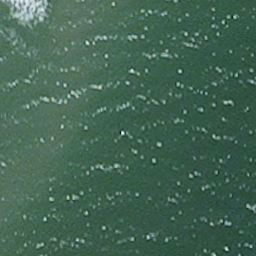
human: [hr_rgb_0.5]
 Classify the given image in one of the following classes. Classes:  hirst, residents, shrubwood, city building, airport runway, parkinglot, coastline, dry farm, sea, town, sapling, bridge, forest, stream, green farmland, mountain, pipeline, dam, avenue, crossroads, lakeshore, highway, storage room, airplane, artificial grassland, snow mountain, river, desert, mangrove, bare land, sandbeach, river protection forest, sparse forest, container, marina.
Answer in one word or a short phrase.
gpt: sea